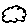
Label: cloud